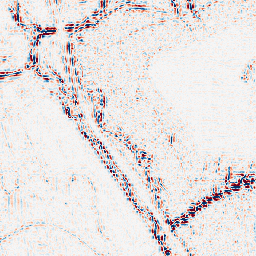
Category: wavelet
Decomposition family: wavelet_biorthogonal
Decomposition parameters: wavelet: bior2.4
level: 2
Upsampling method: linear_exact
Upsampling parameters: scale: 4
Upsampling scale: 4